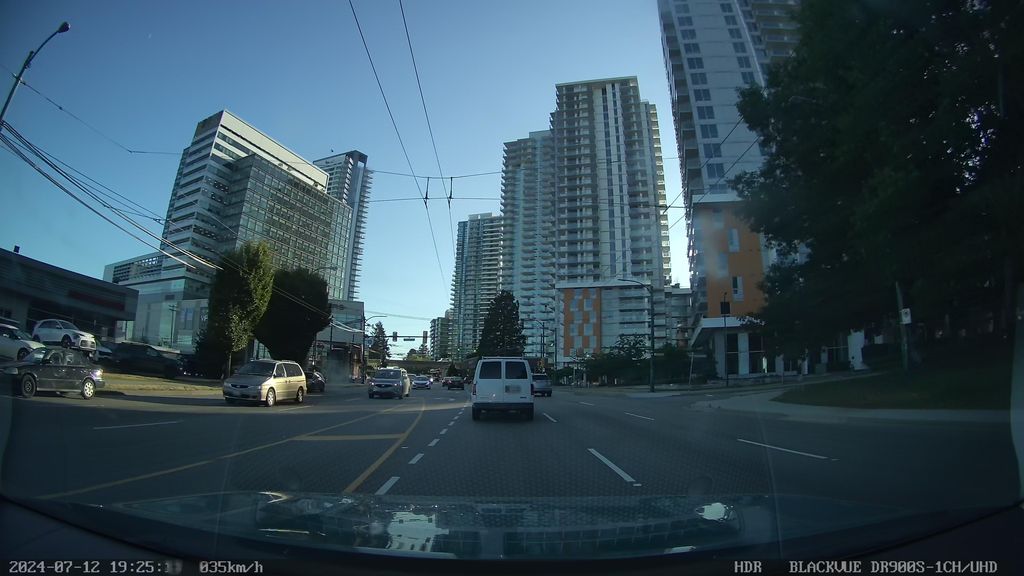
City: vancouver